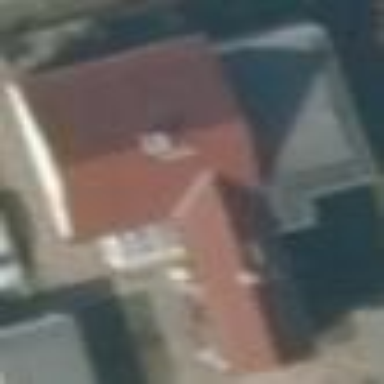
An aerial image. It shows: Simple and straightforward house.